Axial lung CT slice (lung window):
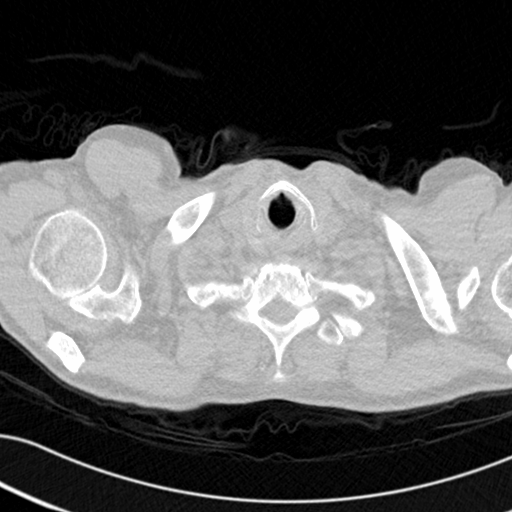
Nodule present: no